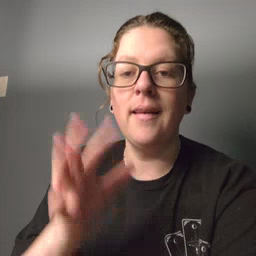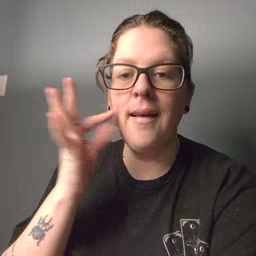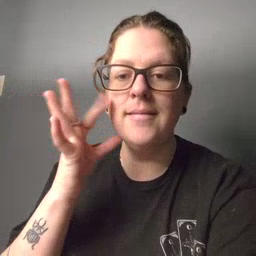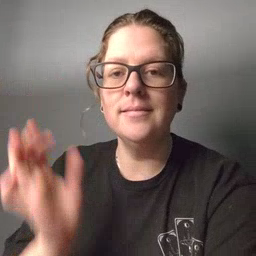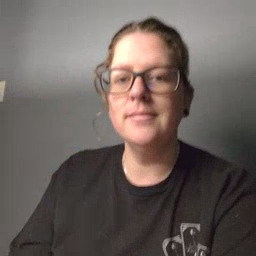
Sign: cat